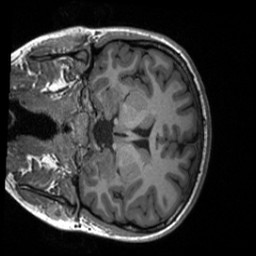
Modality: T1w
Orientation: coronal
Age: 19
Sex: female
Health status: healthy
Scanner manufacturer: siemens
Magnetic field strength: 3 T
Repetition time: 2 s
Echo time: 0.00232 s